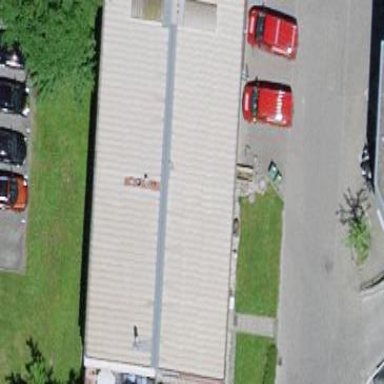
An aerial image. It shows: Commercial building.